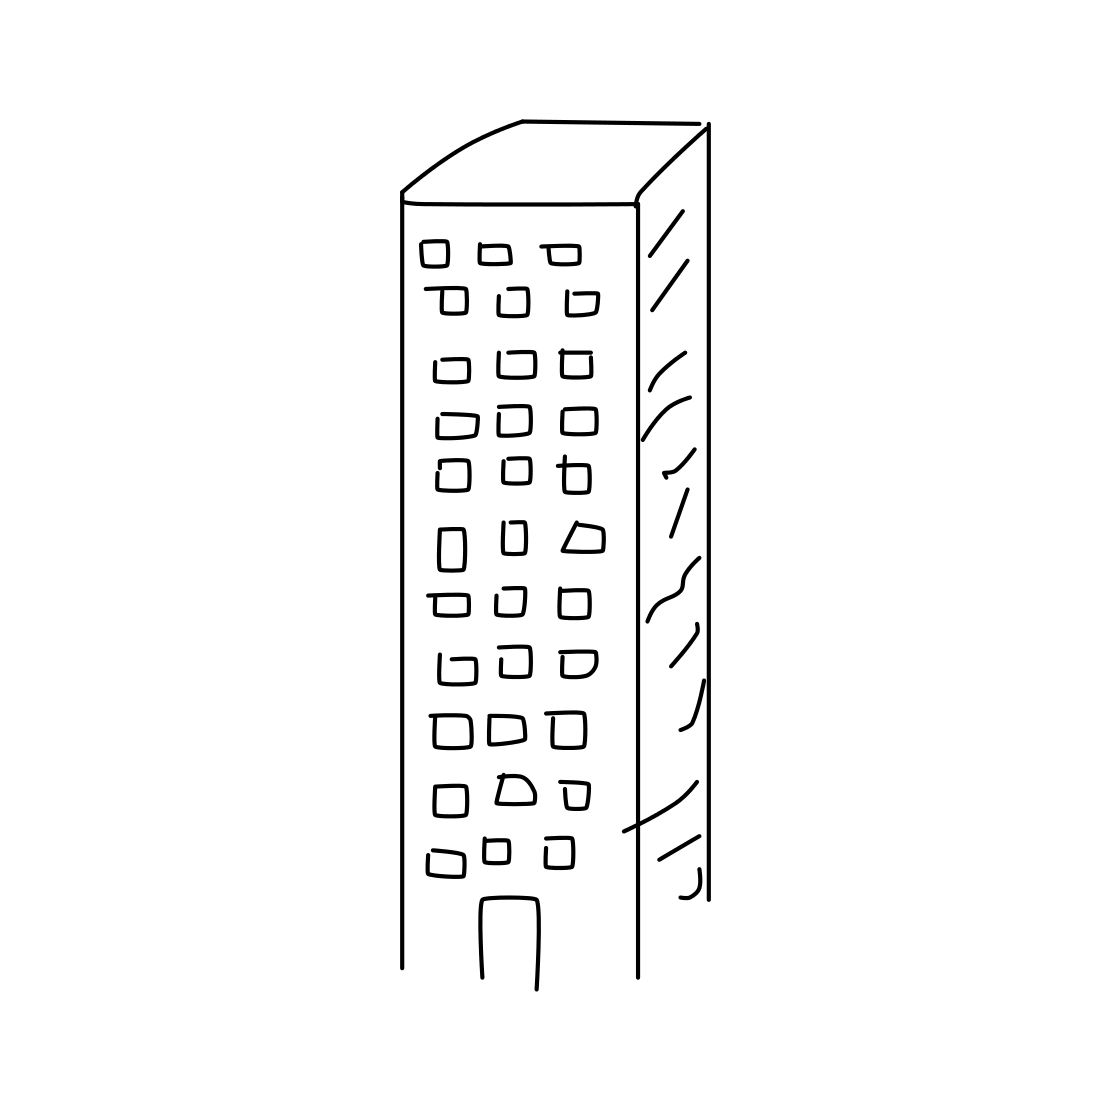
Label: skyscraper